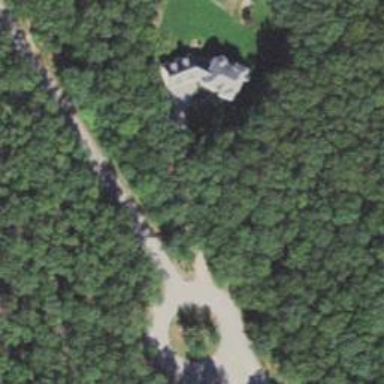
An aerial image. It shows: Driveway leading to service road.